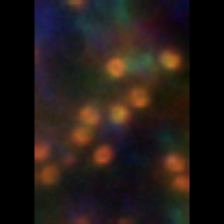
Taxon: Phaeocystis
Group: Other